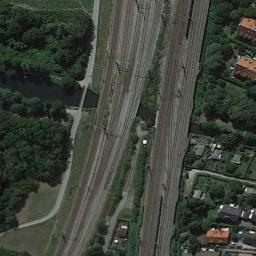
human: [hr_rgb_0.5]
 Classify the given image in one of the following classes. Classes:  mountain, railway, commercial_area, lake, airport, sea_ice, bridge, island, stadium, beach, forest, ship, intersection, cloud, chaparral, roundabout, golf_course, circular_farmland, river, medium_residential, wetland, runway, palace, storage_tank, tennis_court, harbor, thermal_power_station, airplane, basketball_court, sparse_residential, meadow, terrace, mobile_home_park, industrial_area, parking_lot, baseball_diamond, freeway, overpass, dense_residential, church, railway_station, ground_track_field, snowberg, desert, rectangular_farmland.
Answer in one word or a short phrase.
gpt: railway